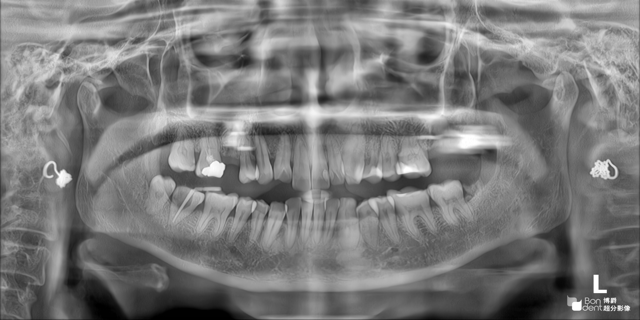
adult